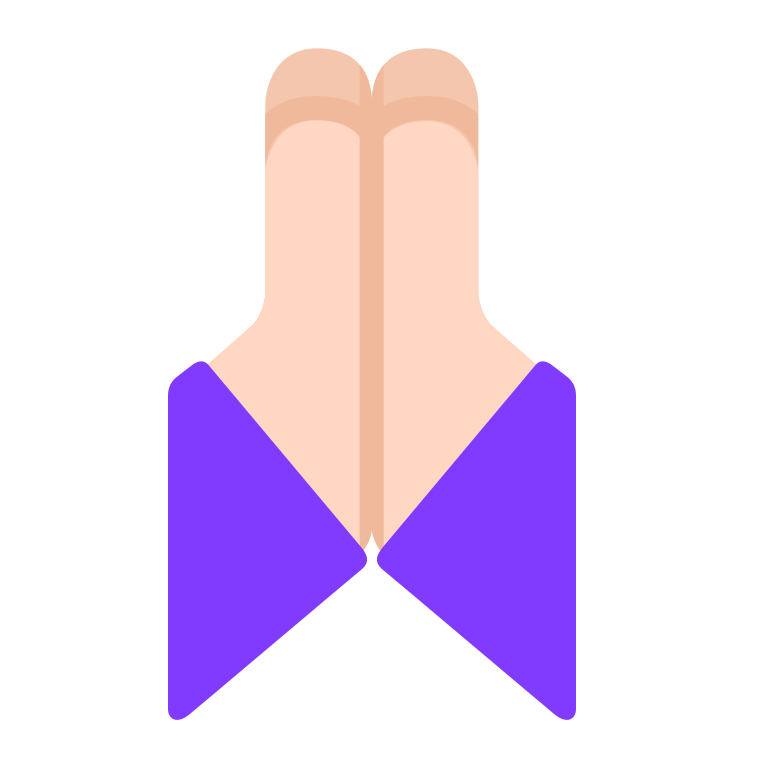
folded hands flat light